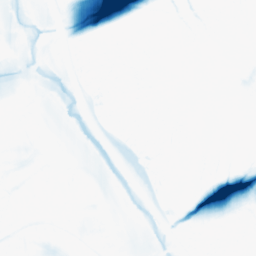
Category: morphological
Decomposition family: morphological_ellipse
Decomposition parameters: operation: closing
width: 50
height: 10
Upsampling method: linear_exact
Upsampling parameters: scale: 2
Upsampling scale: 2